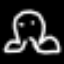
Label: frog